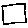
Label: square